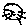
Label: cat